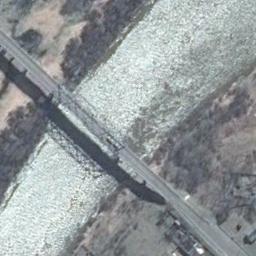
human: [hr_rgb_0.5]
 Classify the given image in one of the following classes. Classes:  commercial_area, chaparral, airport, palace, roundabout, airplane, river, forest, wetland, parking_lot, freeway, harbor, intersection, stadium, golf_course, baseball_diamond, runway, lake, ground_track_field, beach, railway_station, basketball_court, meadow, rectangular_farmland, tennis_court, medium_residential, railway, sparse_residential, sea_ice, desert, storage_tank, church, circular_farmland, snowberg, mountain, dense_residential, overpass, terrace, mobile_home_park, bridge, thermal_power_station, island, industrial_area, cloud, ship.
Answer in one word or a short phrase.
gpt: bridge